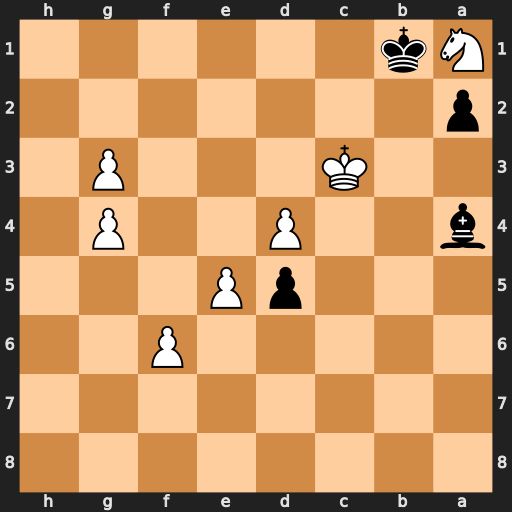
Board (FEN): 8/8/5P2/3pP3/b2P2P1/2K3P1/p7/Nk6
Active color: b
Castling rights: -
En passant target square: -
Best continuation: Kxa1 f7 Kb1 f8=Q a1=Q+